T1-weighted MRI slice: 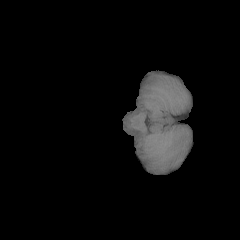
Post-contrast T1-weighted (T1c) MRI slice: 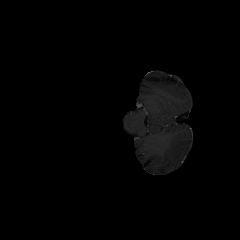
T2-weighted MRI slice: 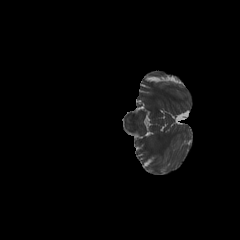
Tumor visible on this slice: no